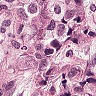
Metastatic tissue present: yes